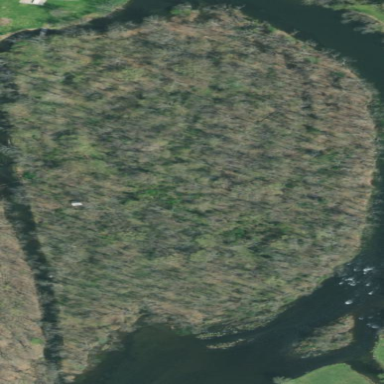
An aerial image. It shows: Forested islet.